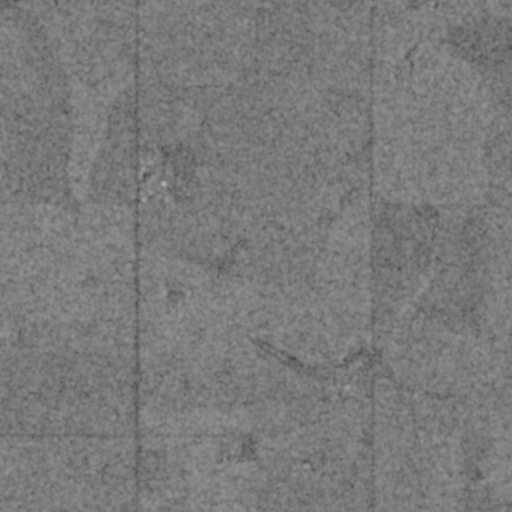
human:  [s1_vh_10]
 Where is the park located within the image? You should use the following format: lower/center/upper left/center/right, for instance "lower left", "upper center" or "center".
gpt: The park is located in the lower right of the image.
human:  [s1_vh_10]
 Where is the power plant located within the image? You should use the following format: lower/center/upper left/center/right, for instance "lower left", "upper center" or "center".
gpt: There is no power plant in the image.

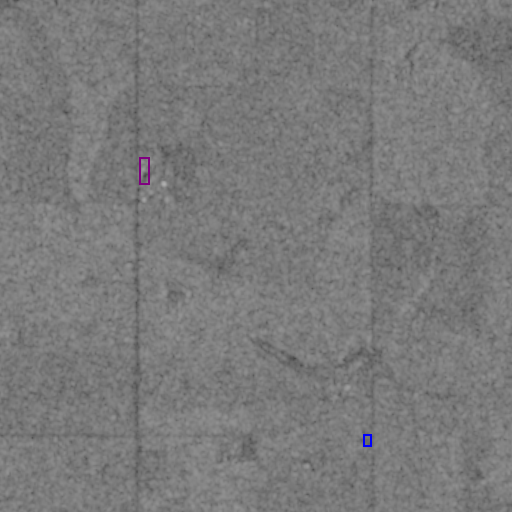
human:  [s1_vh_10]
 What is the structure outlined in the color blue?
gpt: The structure outlined in blue is a park.
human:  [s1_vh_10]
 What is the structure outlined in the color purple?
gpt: The structure outlined in purple is a building.
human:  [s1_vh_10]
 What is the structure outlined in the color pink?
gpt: There is no pink outline.